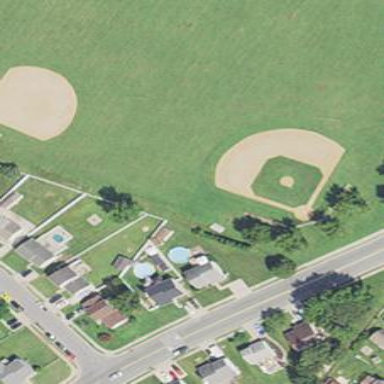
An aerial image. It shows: Baseball pitch for leisure land.